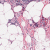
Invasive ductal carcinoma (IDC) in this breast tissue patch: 1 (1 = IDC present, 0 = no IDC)